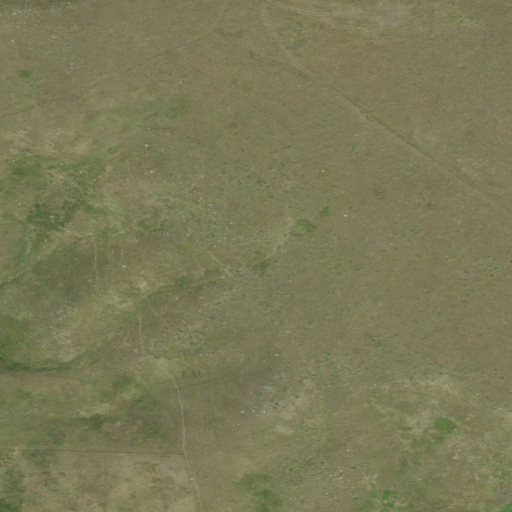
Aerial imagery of plain(s) in South Dakota named Target Flat (historical) containing only grassland